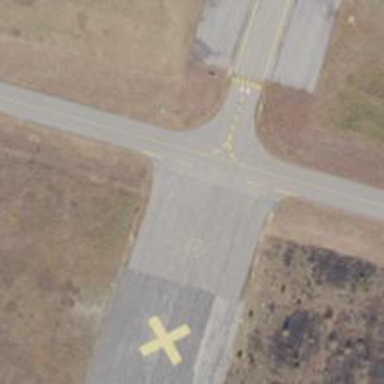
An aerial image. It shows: Image of taxiway at airport.